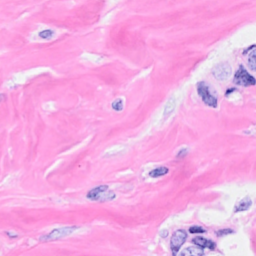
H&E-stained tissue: Breast